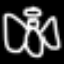
Label: angel